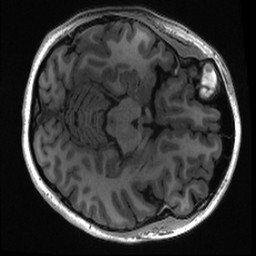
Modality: T1w
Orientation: axial
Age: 24
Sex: female